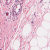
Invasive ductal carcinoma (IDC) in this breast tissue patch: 0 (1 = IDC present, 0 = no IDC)